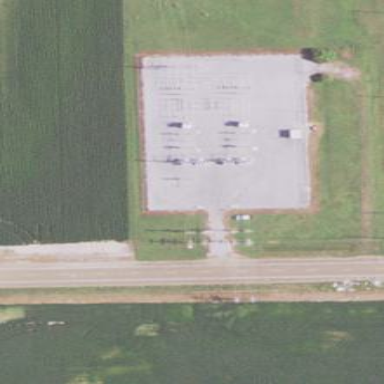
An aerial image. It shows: Distribution power substation secured by fence.